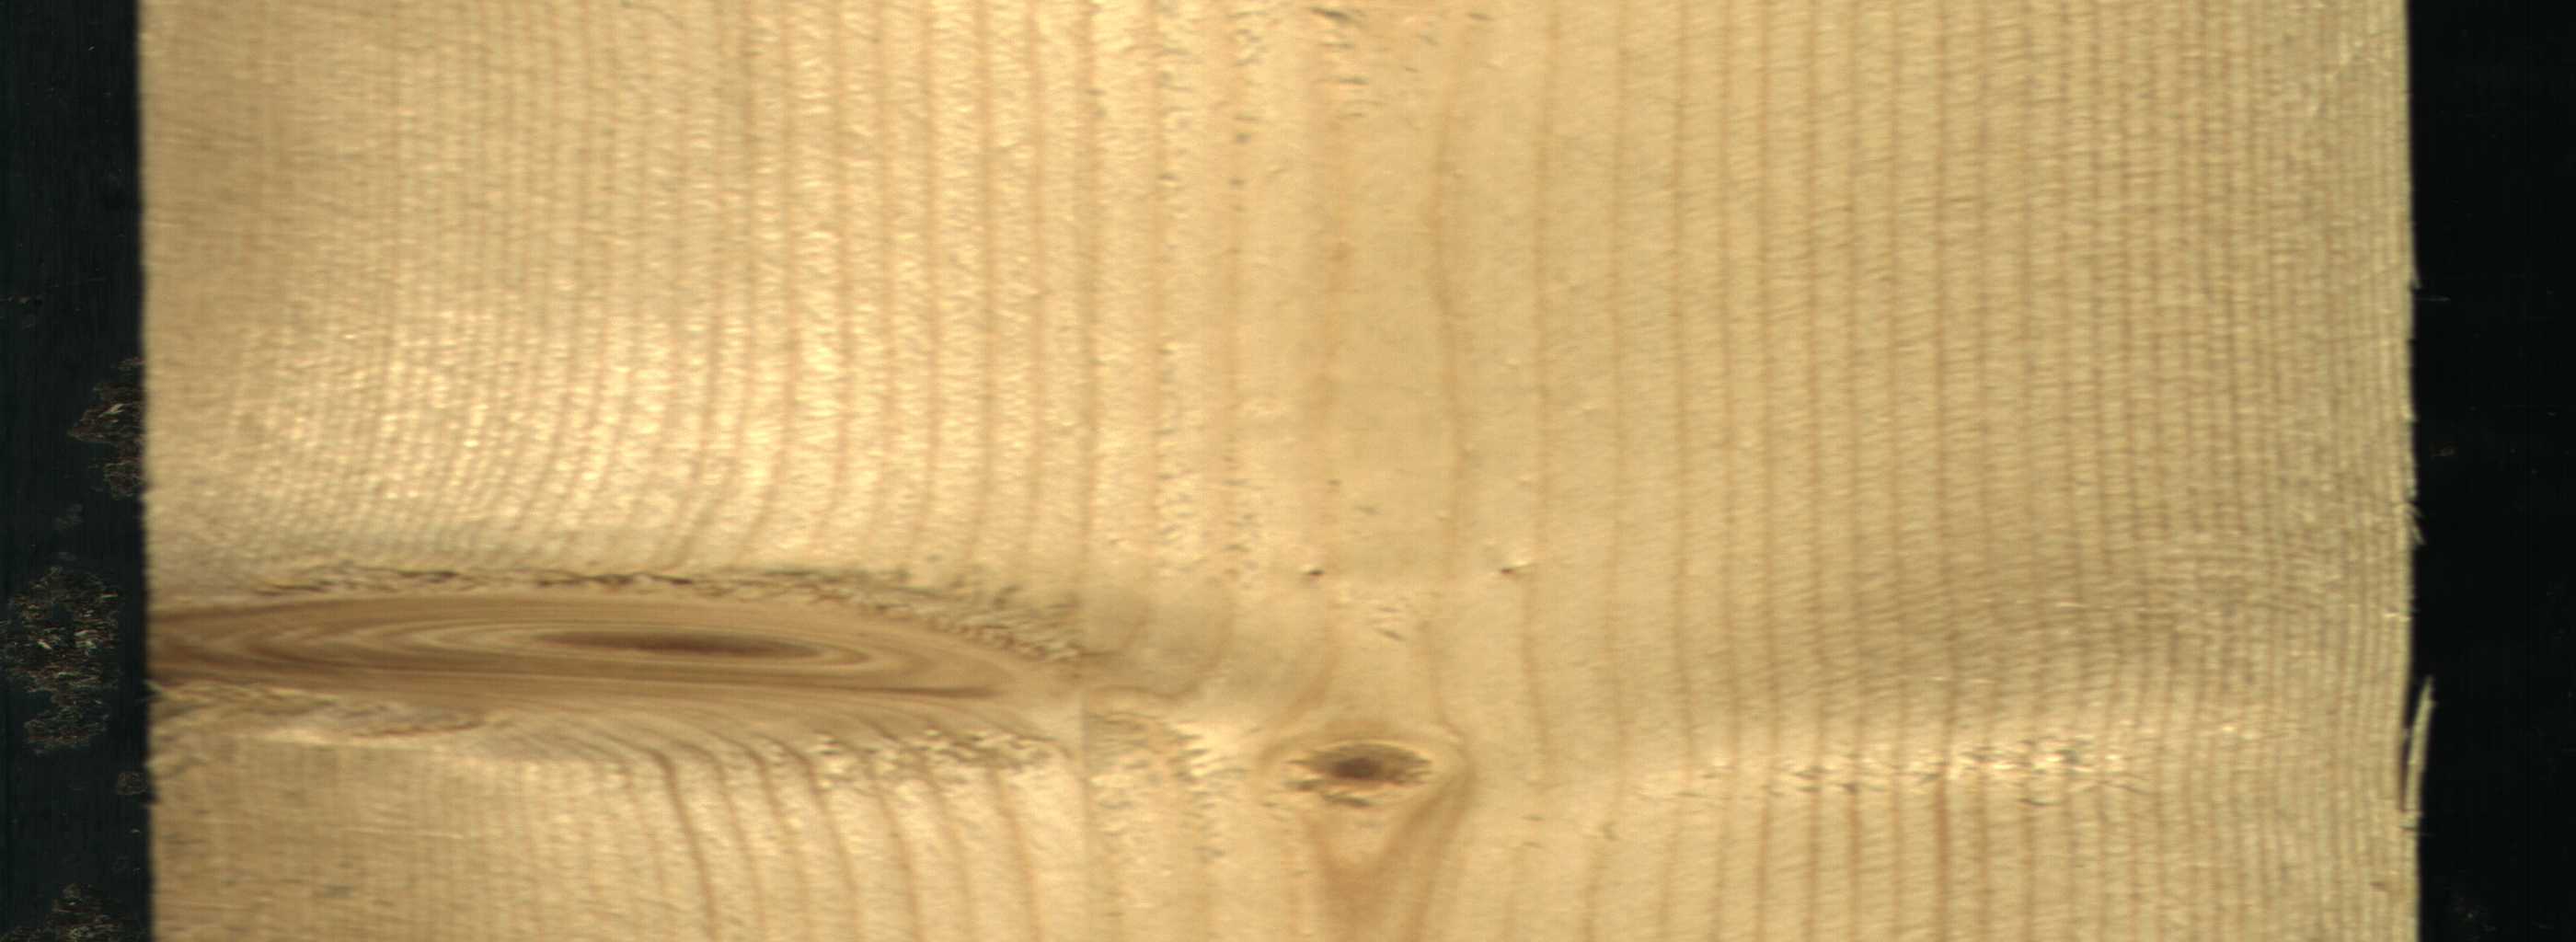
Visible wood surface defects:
Live_Knot
Live_Knot